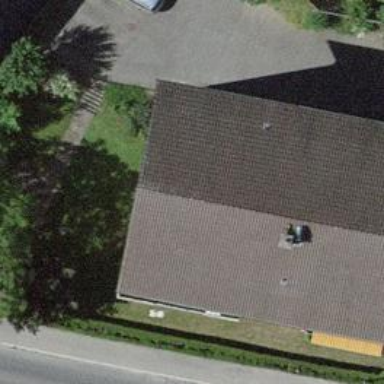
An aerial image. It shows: Gabled roof on residential building.